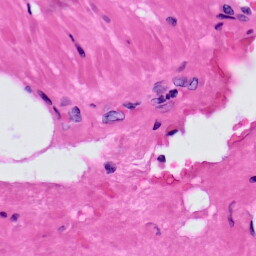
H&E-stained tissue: Prostate